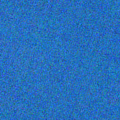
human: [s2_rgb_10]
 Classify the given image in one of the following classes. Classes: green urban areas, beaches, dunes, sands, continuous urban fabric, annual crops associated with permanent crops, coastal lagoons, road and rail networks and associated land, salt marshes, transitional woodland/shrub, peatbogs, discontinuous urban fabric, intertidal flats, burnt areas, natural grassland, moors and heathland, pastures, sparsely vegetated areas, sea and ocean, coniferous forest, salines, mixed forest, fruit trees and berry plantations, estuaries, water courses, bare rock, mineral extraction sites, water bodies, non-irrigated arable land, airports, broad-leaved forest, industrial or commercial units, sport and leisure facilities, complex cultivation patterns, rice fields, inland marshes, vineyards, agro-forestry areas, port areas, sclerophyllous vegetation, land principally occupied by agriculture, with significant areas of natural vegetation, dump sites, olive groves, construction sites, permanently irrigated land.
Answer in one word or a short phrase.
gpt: sea and ocean